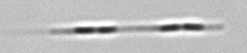
Label: Leptocylindrus